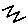
Label: zigzag